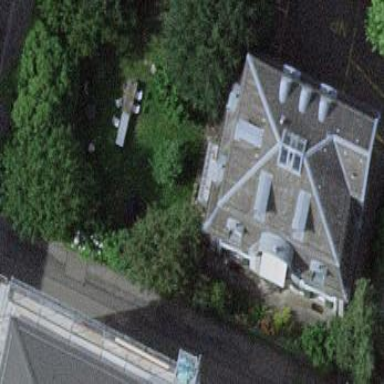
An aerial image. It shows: Building with hipped roof shape.